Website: macys
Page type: cart
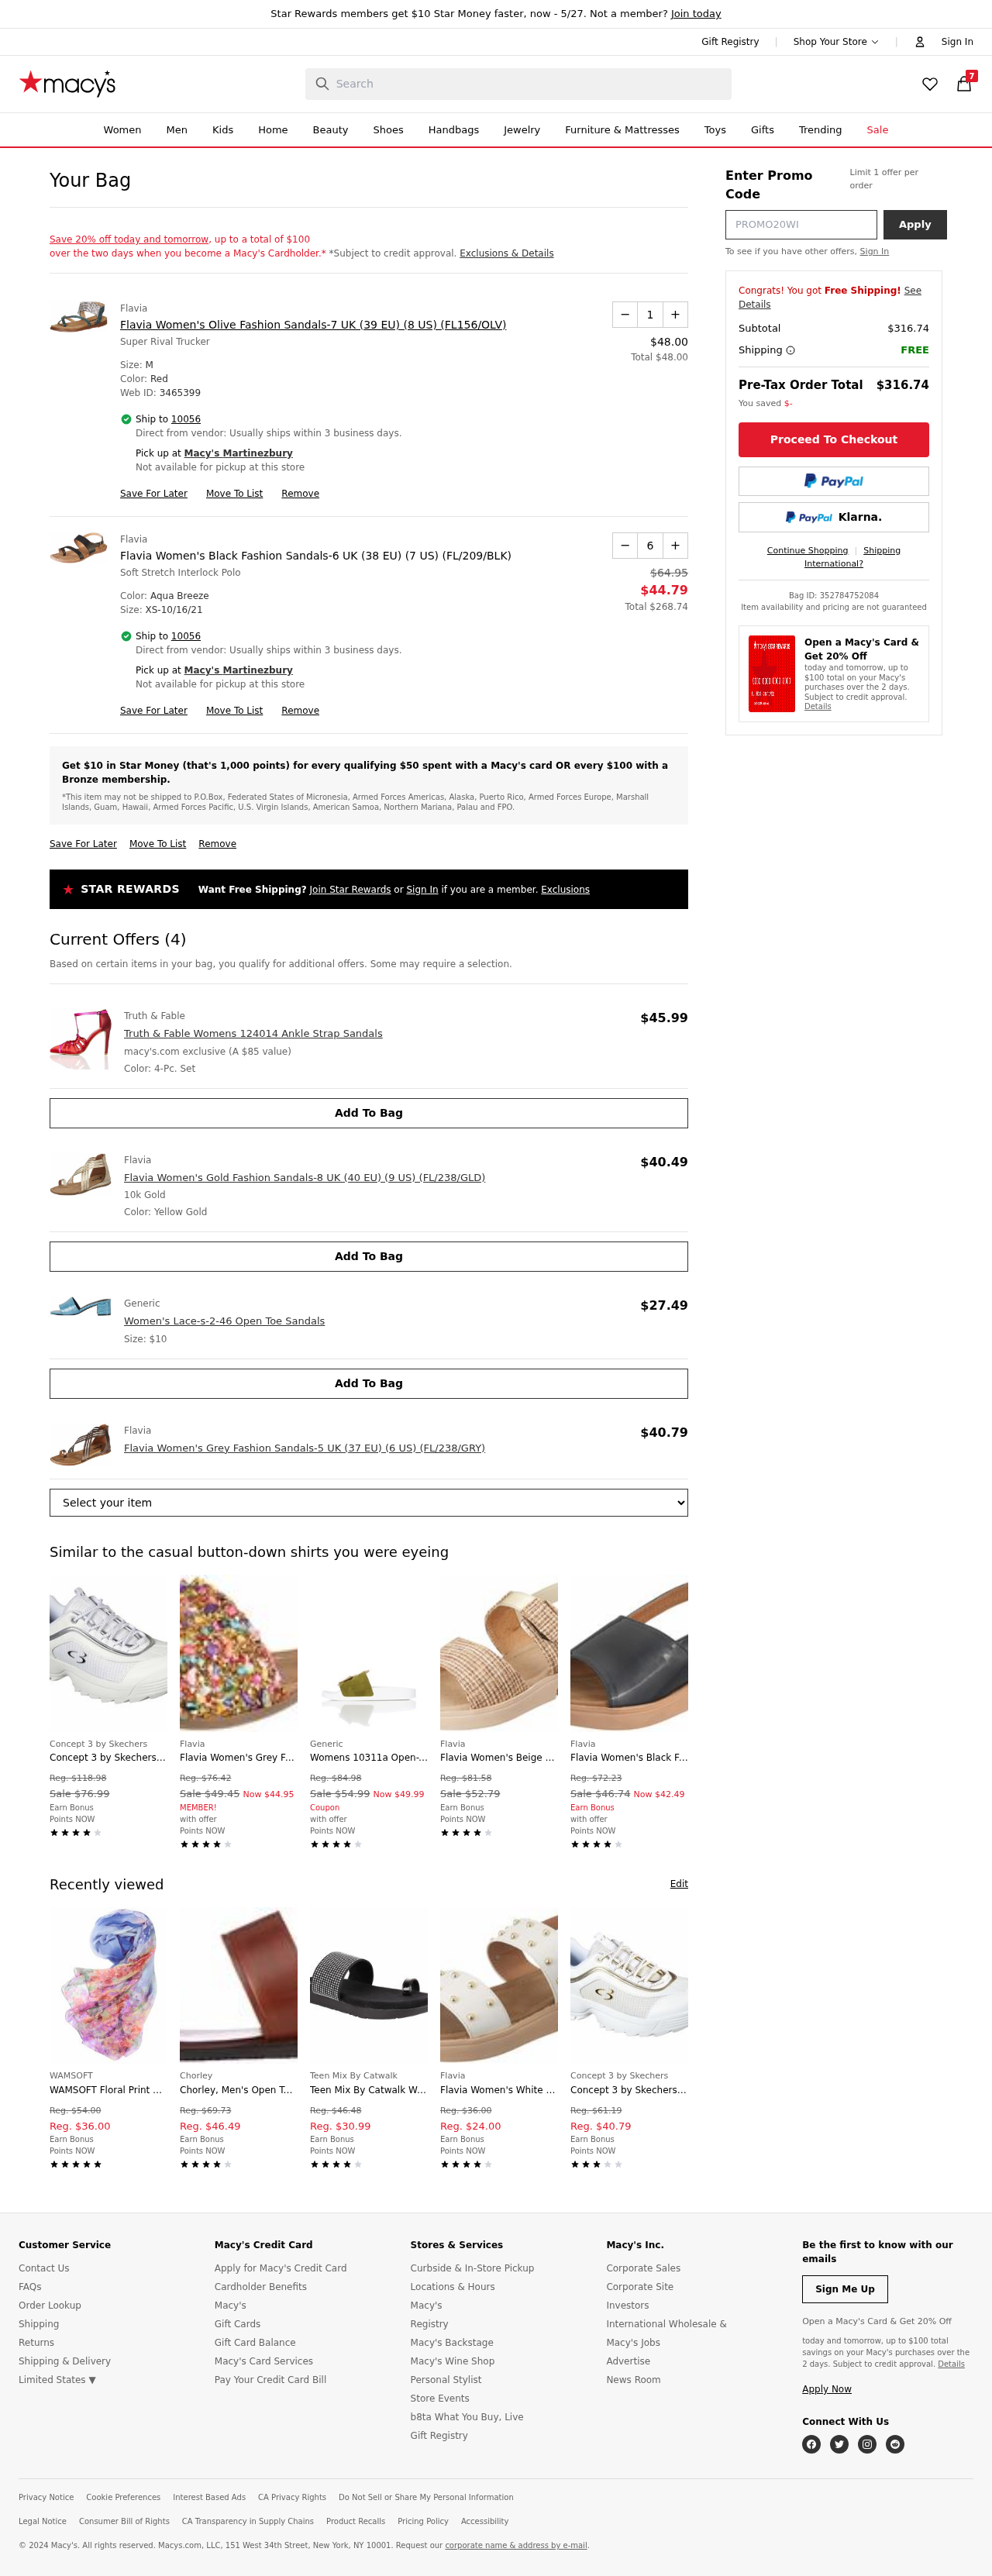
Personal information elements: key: PII_CITY
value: Martinezbury
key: PII_POSTCODE
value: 10056
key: PII_PROMO_CODE
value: SPRING86
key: PII_POSTCODE_FULL
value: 10056
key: PII_POSTCODE_NUMERIC
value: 10056
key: PII_CITY2
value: Martinezbury
Product elements: key: PRODUCT1_BRAND
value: Flavia
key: PRODUCT1_NAME
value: Flavia Women's Olive Fashion Sandals-7 UK (39 EU) (8 US) (FL156/OLV)
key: PRODUCT1_PRICE
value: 48
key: PRODUCT1_QUANTITY
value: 1
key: PRODUCT2_BRAND
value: Flavia
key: PRODUCT2_NAME
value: Flavia Women's Black Fashion Sandals-6 UK (38 EU) (7 US) (FL/209/BLK)
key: PRODUCT2_PRICE
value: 44.79
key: PRODUCT2_QUANTITY
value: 6
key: PRODUCT3_BRAND
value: Truth & Fable
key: PRODUCT3_NAME
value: Truth & Fable Womens 124014 Ankle Strap Sandals
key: PRODUCT3_PRICE
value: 45.99
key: PRODUCT4_BRAND
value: Flavia
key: PRODUCT4_NAME
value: Flavia Women's Gold Fashion Sandals-8 UK (40 EU) (9 US) (FL/238/GLD)
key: PRODUCT4_PRICE
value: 40.49
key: PRODUCT5_BRAND
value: Generic
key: PRODUCT5_NAME
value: Women's Lace-s-2-46 Open Toe Sandals
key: PRODUCT5_PRICE
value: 27.49
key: PRODUCT6_BRAND
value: Flavia
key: PRODUCT6_NAME
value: Flavia Women's Grey Fashion Sandals-5 UK (37 EU) (6 US) (FL/238/GRY)
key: PRODUCT6_PRICE
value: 40.79
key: PRODUCT1_TOTAL
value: Total $48.00
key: PRODUCT2_ORIGINAL_PRICE
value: $64.95
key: PRODUCT2_TOTAL
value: Total $268.74
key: PRODUCT7_BRAND
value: Concept 3 by Skechers
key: PRODUCT7_NAME
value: Concept 3 by Skechers Beyond Fresh Lace-up Fashion Sneaker, White/Silver, UK 7
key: PRODUCT7_ORIGINAL_PRICE
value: Reg. $118.98
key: PRODUCT7_SALE_PRICE
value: Sale $76.99
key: PRODUCT8_BRAND
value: Flavia
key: PRODUCT8_NAME
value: Flavia Women's Grey Fashion Sandals-4 UK (36 EU) (5 US) (FL/210/GRY)
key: PRODUCT8_ORIGINAL_PRICE
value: Reg. $76.42
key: PRODUCT8_SALE_PRICE
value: Sale $49.45
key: PRODUCT8_PRICE
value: Now $44.95
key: PRODUCT9_BRAND
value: Generic
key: PRODUCT9_NAME
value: Womens 10311a Open-Toe Sandals
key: PRODUCT9_ORIGINAL_PRICE
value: Reg. $84.98
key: PRODUCT9_SALE_PRICE
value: Sale $54.99
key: PRODUCT9_PRICE
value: Now $49.99
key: PRODUCT10_BRAND
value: Flavia
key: PRODUCT10_NAME
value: Flavia Women's Beige Fashion Sandals-5 UK (37 EU) (6 US) (FL123/BEG)
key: PRODUCT10_ORIGINAL_PRICE
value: Reg. $81.58
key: PRODUCT10_SALE_PRICE
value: Sale $52.79
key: PRODUCT11_BRAND
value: Flavia
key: PRODUCT11_NAME
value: Flavia Women's Black Fashion Sandals-6 UK (38 EU) (7 US) (FL/229/BLK)
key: PRODUCT11_ORIGINAL_PRICE
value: Reg. $72.23
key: PRODUCT11_SALE_PRICE
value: Sale $46.74
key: PRODUCT11_PRICE
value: Now $42.49
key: PRODUCT12_BRAND
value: WAMSOFT
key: PRODUCT12_NAME
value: WAMSOFT Floral Print Shawl Wrap, Womens Colorful Spring Fashion Scarf Chiffon Dress Wraps Sheer Ligh
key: PRODUCT12_ORIGINAL_PRICE
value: Reg. $54.00
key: PRODUCT12_PRICE
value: Reg. $36.00
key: PRODUCT13_BRAND
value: Chorley
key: PRODUCT13_NAME
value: Chorley, Men's Open Toe Sandals
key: PRODUCT13_ORIGINAL_PRICE
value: Reg. $69.73
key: PRODUCT13_PRICE
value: Reg. $46.49
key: PRODUCT14_BRAND
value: Teen Mix By Catwalk
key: PRODUCT14_NAME
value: Teen Mix By Catwalk Women's Black Fashion Slippers-5 UK (37 EU) (7 US) (TM4259C_A)
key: PRODUCT14_ORIGINAL_PRICE
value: Reg. $46.48
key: PRODUCT14_PRICE
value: Reg. $30.99
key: PRODUCT15_BRAND
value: Flavia
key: PRODUCT15_NAME
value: Flavia Women's White Fashion Sandals-5 UK (37 EU) (6 US) (FL/230/WHT)
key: PRODUCT15_ORIGINAL_PRICE
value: Reg. $36.00
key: PRODUCT15_PRICE
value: Reg. $24.00
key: PRODUCT16_BRAND
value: Concept 3 by Skechers
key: PRODUCT16_NAME
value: Concept 3 by Skechers Beyond Fresh Lace-up Fashion Sneaker, White/Gold, 4.5 UK
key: PRODUCT16_ORIGINAL_PRICE
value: Reg. $61.19
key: PRODUCT16_PRICE
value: Reg. $40.79
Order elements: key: ORDER_NUM_ITEMS
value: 7
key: ORDER_SUBTOTAL
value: $316.74
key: ORDER_SUBTOTAL2
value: $316.74
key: ORDER_ID
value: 352784752084
Search elements: key: HEADER_SEARCH
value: Search